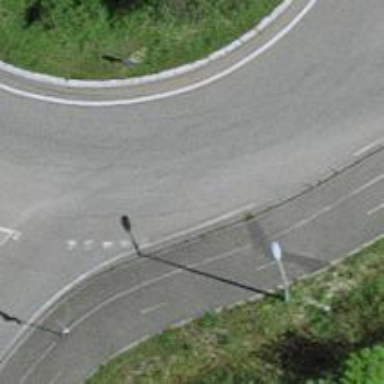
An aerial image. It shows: Asphalt road that is secondary route leading to roundabout.